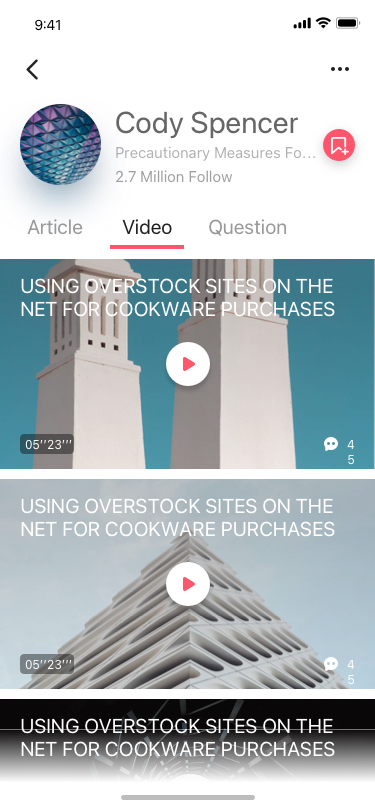
Text in this UI design:
Article
Video
Question
Using Overstock Sites On The Net For Cookware Purchases
05’’23’’’
45
Using Overstock Sites On The Net For Cookware Purchases
05’’23’’’
45
Using Overstock Sites On The Net For Cookware Purchases
Cody Spencer
Precautionary Measures Fo…
2.7 Million Follow
Say something…